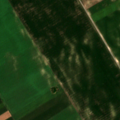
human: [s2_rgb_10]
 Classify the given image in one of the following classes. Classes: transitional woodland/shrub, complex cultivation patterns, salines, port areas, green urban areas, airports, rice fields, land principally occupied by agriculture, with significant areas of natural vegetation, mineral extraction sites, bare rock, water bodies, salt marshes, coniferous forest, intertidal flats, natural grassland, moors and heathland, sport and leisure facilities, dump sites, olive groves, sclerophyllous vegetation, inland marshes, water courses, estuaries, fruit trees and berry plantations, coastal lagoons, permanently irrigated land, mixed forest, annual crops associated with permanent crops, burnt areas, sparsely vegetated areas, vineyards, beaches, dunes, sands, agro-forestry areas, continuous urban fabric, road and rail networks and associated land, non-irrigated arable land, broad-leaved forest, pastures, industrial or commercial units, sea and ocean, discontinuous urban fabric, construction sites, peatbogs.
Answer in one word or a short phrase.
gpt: non-irrigated arable land